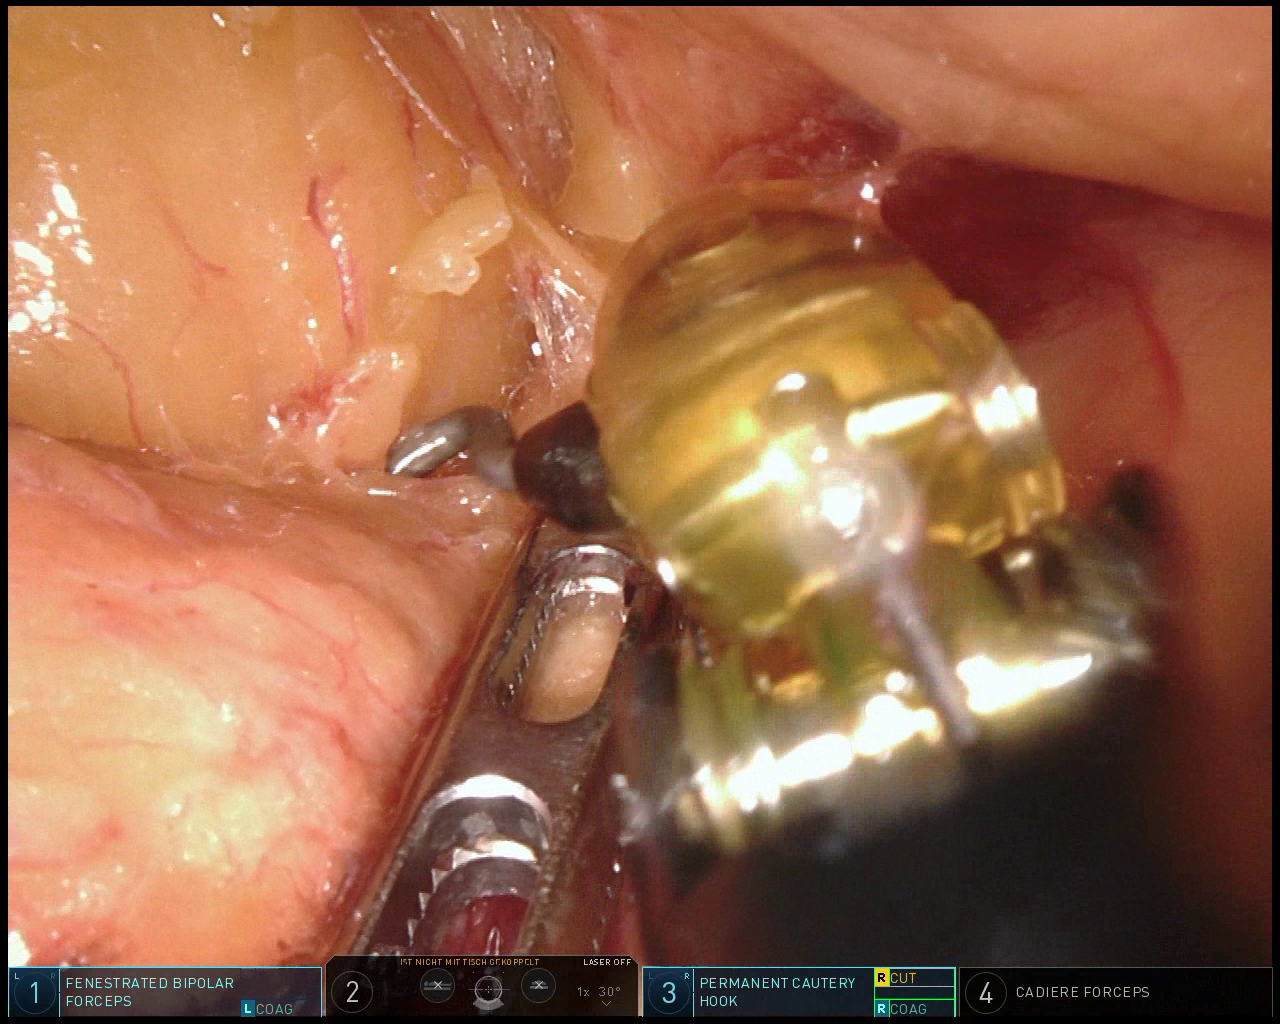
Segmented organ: pancreas
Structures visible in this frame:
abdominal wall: no
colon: no
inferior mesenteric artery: no
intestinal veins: no
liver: no
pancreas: yes
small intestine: no
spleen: no
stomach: no
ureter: no
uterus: no
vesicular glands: no